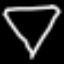
Label: diamond